Interaction volume radius: 10 \u00c5
Interaction volume height: 25 \u00c5
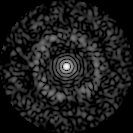
Disorder parameter: 0.828